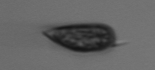
Label: Prorocentrum_triestinum